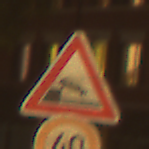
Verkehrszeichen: Ufer
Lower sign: Geschwindigkeit40
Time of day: Night
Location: Outdoor (Urban)
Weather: Clear
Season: NotSpecified
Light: Artificial